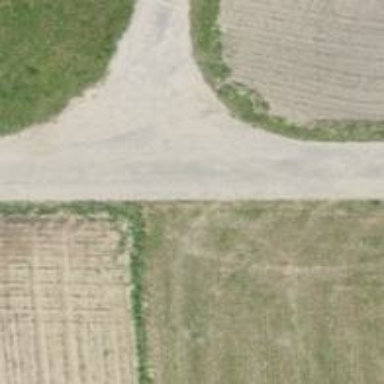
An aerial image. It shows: Unclassified road passing through agricultural land.